Question: I'm curious how to change the color of the navbar. I'm using bootstrap business casual.
Here's the picture of the navbar whose color I want to change.

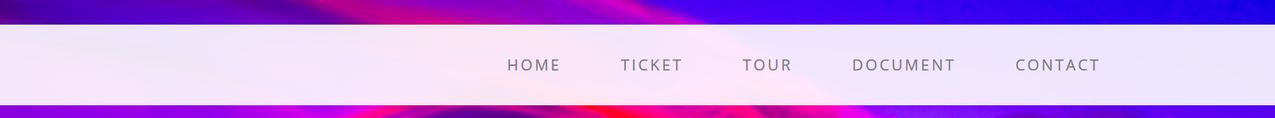
Answer: You can change the background color in the file business-casual.css at line 163.
'''
.navbar-default {
border: none;
background: #fff; <-- white
background: rgba(255, 129, 117, 0.9); <-- kind of red with 90% transparancy
}
'''
You probably also want to change the color of the navbar text. This you can find in bootstrap.min.css at line 4861.
'''
.navbar-default .navbar-nav>li>a {
color: #777; <-- grey
}
'''